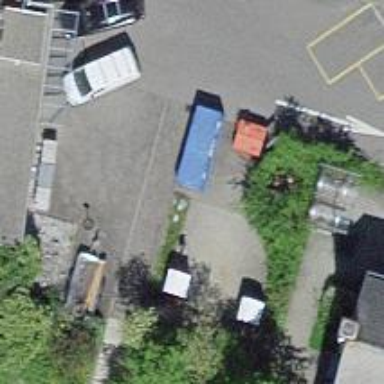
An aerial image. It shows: Recycling container at amenity designated for recycling.